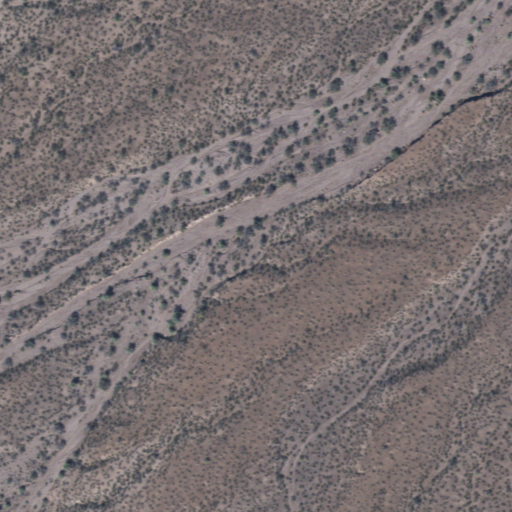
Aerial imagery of valley in Arizona named Teague Spring Canyon containing only shrub